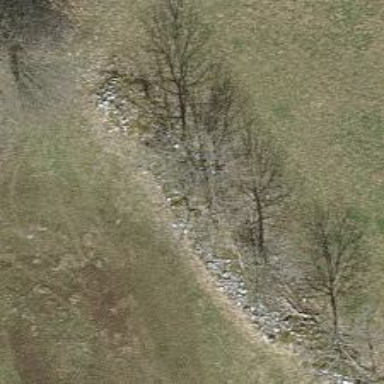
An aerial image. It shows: Wall is shown in the image.